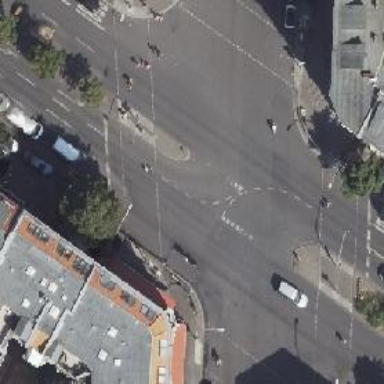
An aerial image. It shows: Asphalt footway with marked crossing equipped with traffic signals.